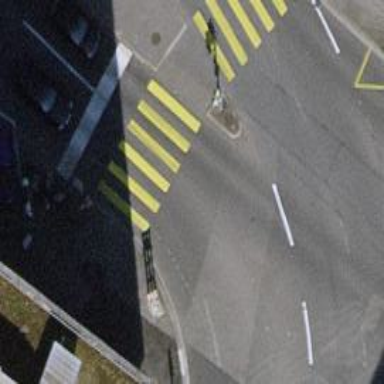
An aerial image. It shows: Road crossing with traffic signals.